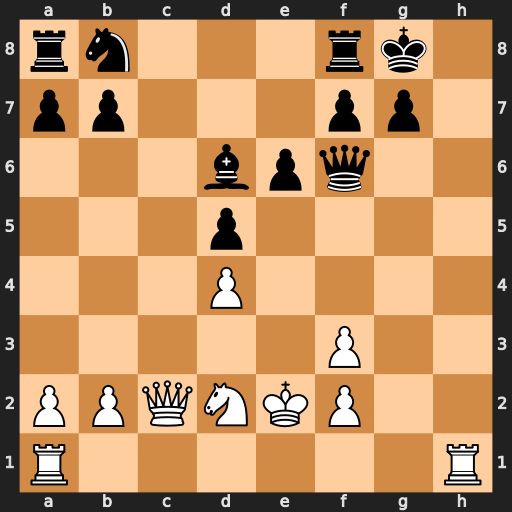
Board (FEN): rn3rk1/pp3pp1/3bpq2/3p4/3P4/5P2/PPQNKP2/R6R
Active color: w
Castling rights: -
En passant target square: -
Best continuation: Qh7#